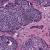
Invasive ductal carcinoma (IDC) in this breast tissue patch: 0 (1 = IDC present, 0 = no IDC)